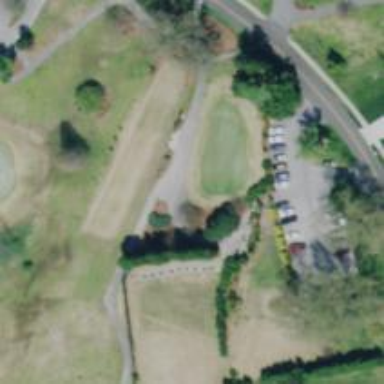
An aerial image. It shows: Golf cartpath that is also road path.